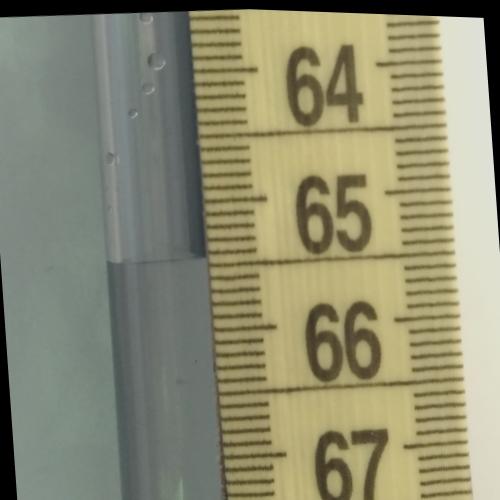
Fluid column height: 65.4 cm